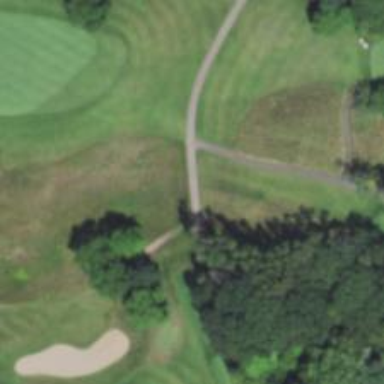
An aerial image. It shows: Path for both road and golf.